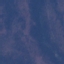
Land use / land cover: HerbaceousVegetation